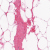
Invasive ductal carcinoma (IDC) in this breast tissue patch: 0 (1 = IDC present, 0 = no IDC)